Question: Count the number of objects in the diagram.
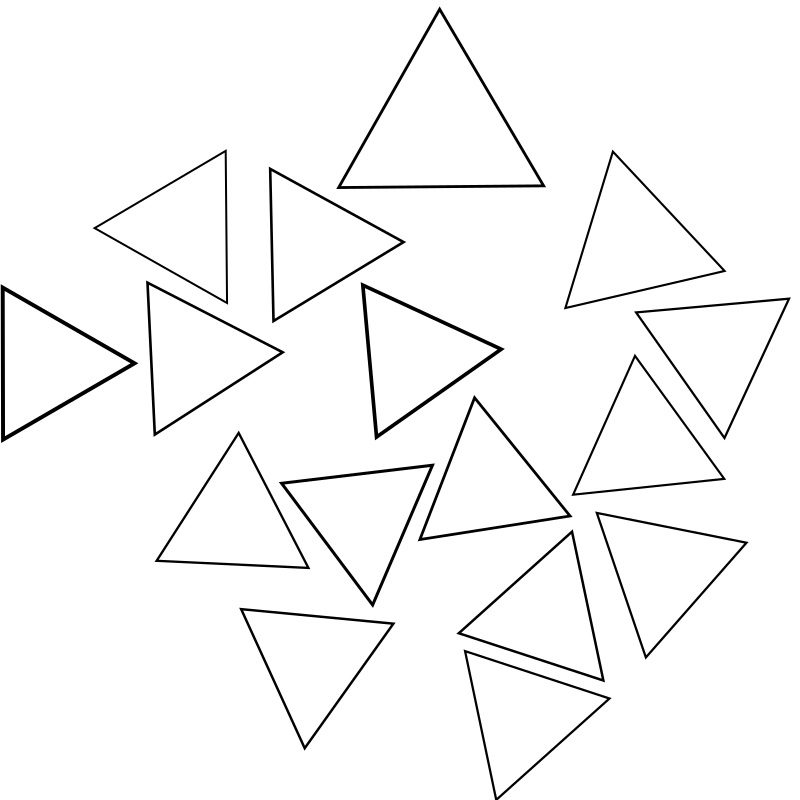
Answer: 16